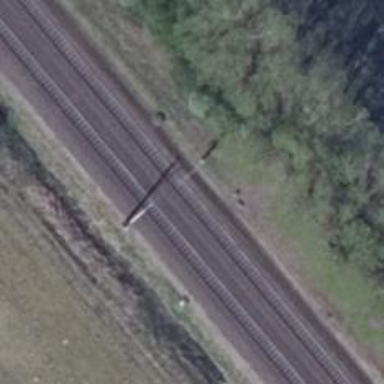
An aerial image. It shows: Railway milestone with catenary mast.